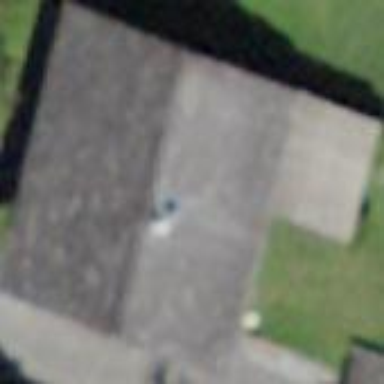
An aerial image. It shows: Simple house.